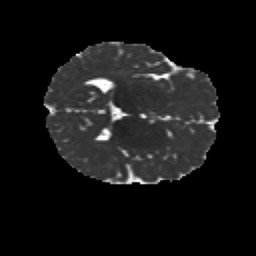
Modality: MD
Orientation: axial
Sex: male
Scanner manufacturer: siemens
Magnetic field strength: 3 T
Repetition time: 5 s
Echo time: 0.071 s